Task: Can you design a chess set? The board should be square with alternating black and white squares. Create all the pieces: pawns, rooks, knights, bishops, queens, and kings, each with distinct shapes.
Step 2690:
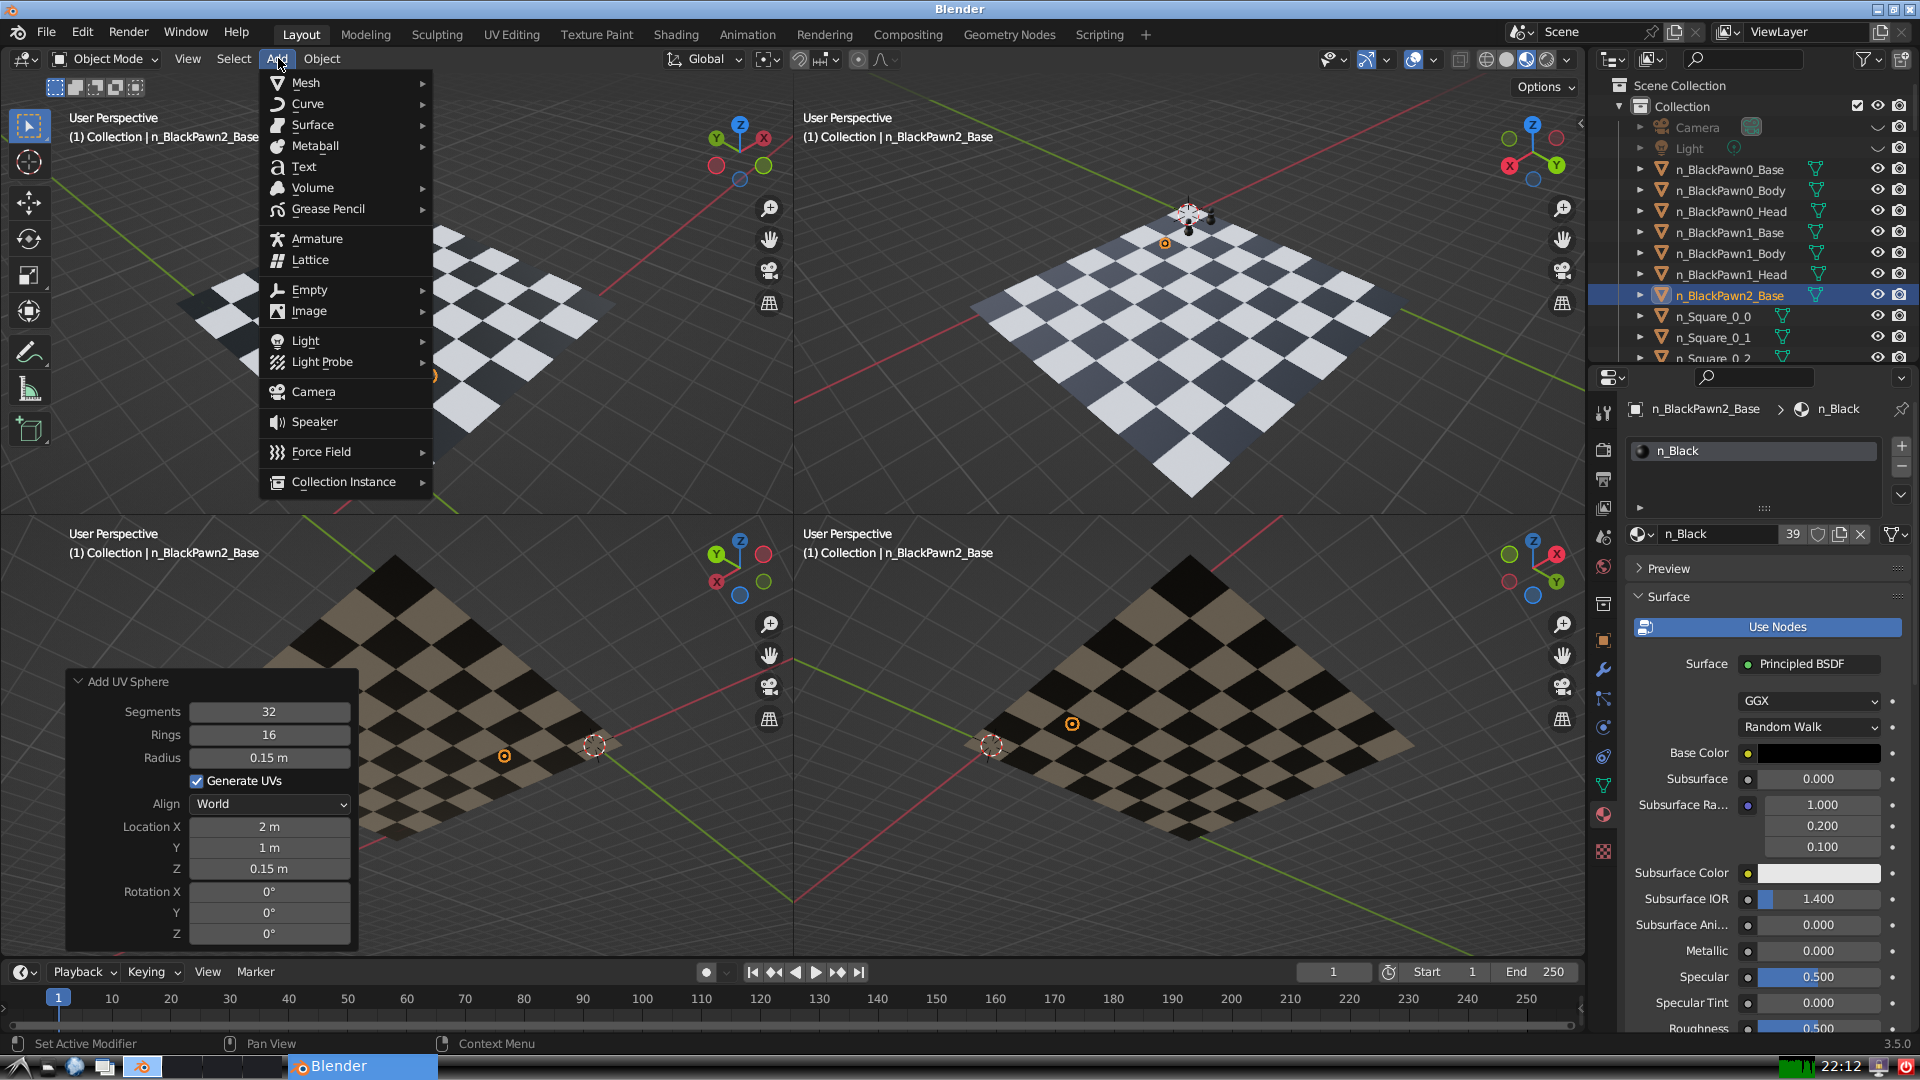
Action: {"mouse_move": [304, 84]}